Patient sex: M
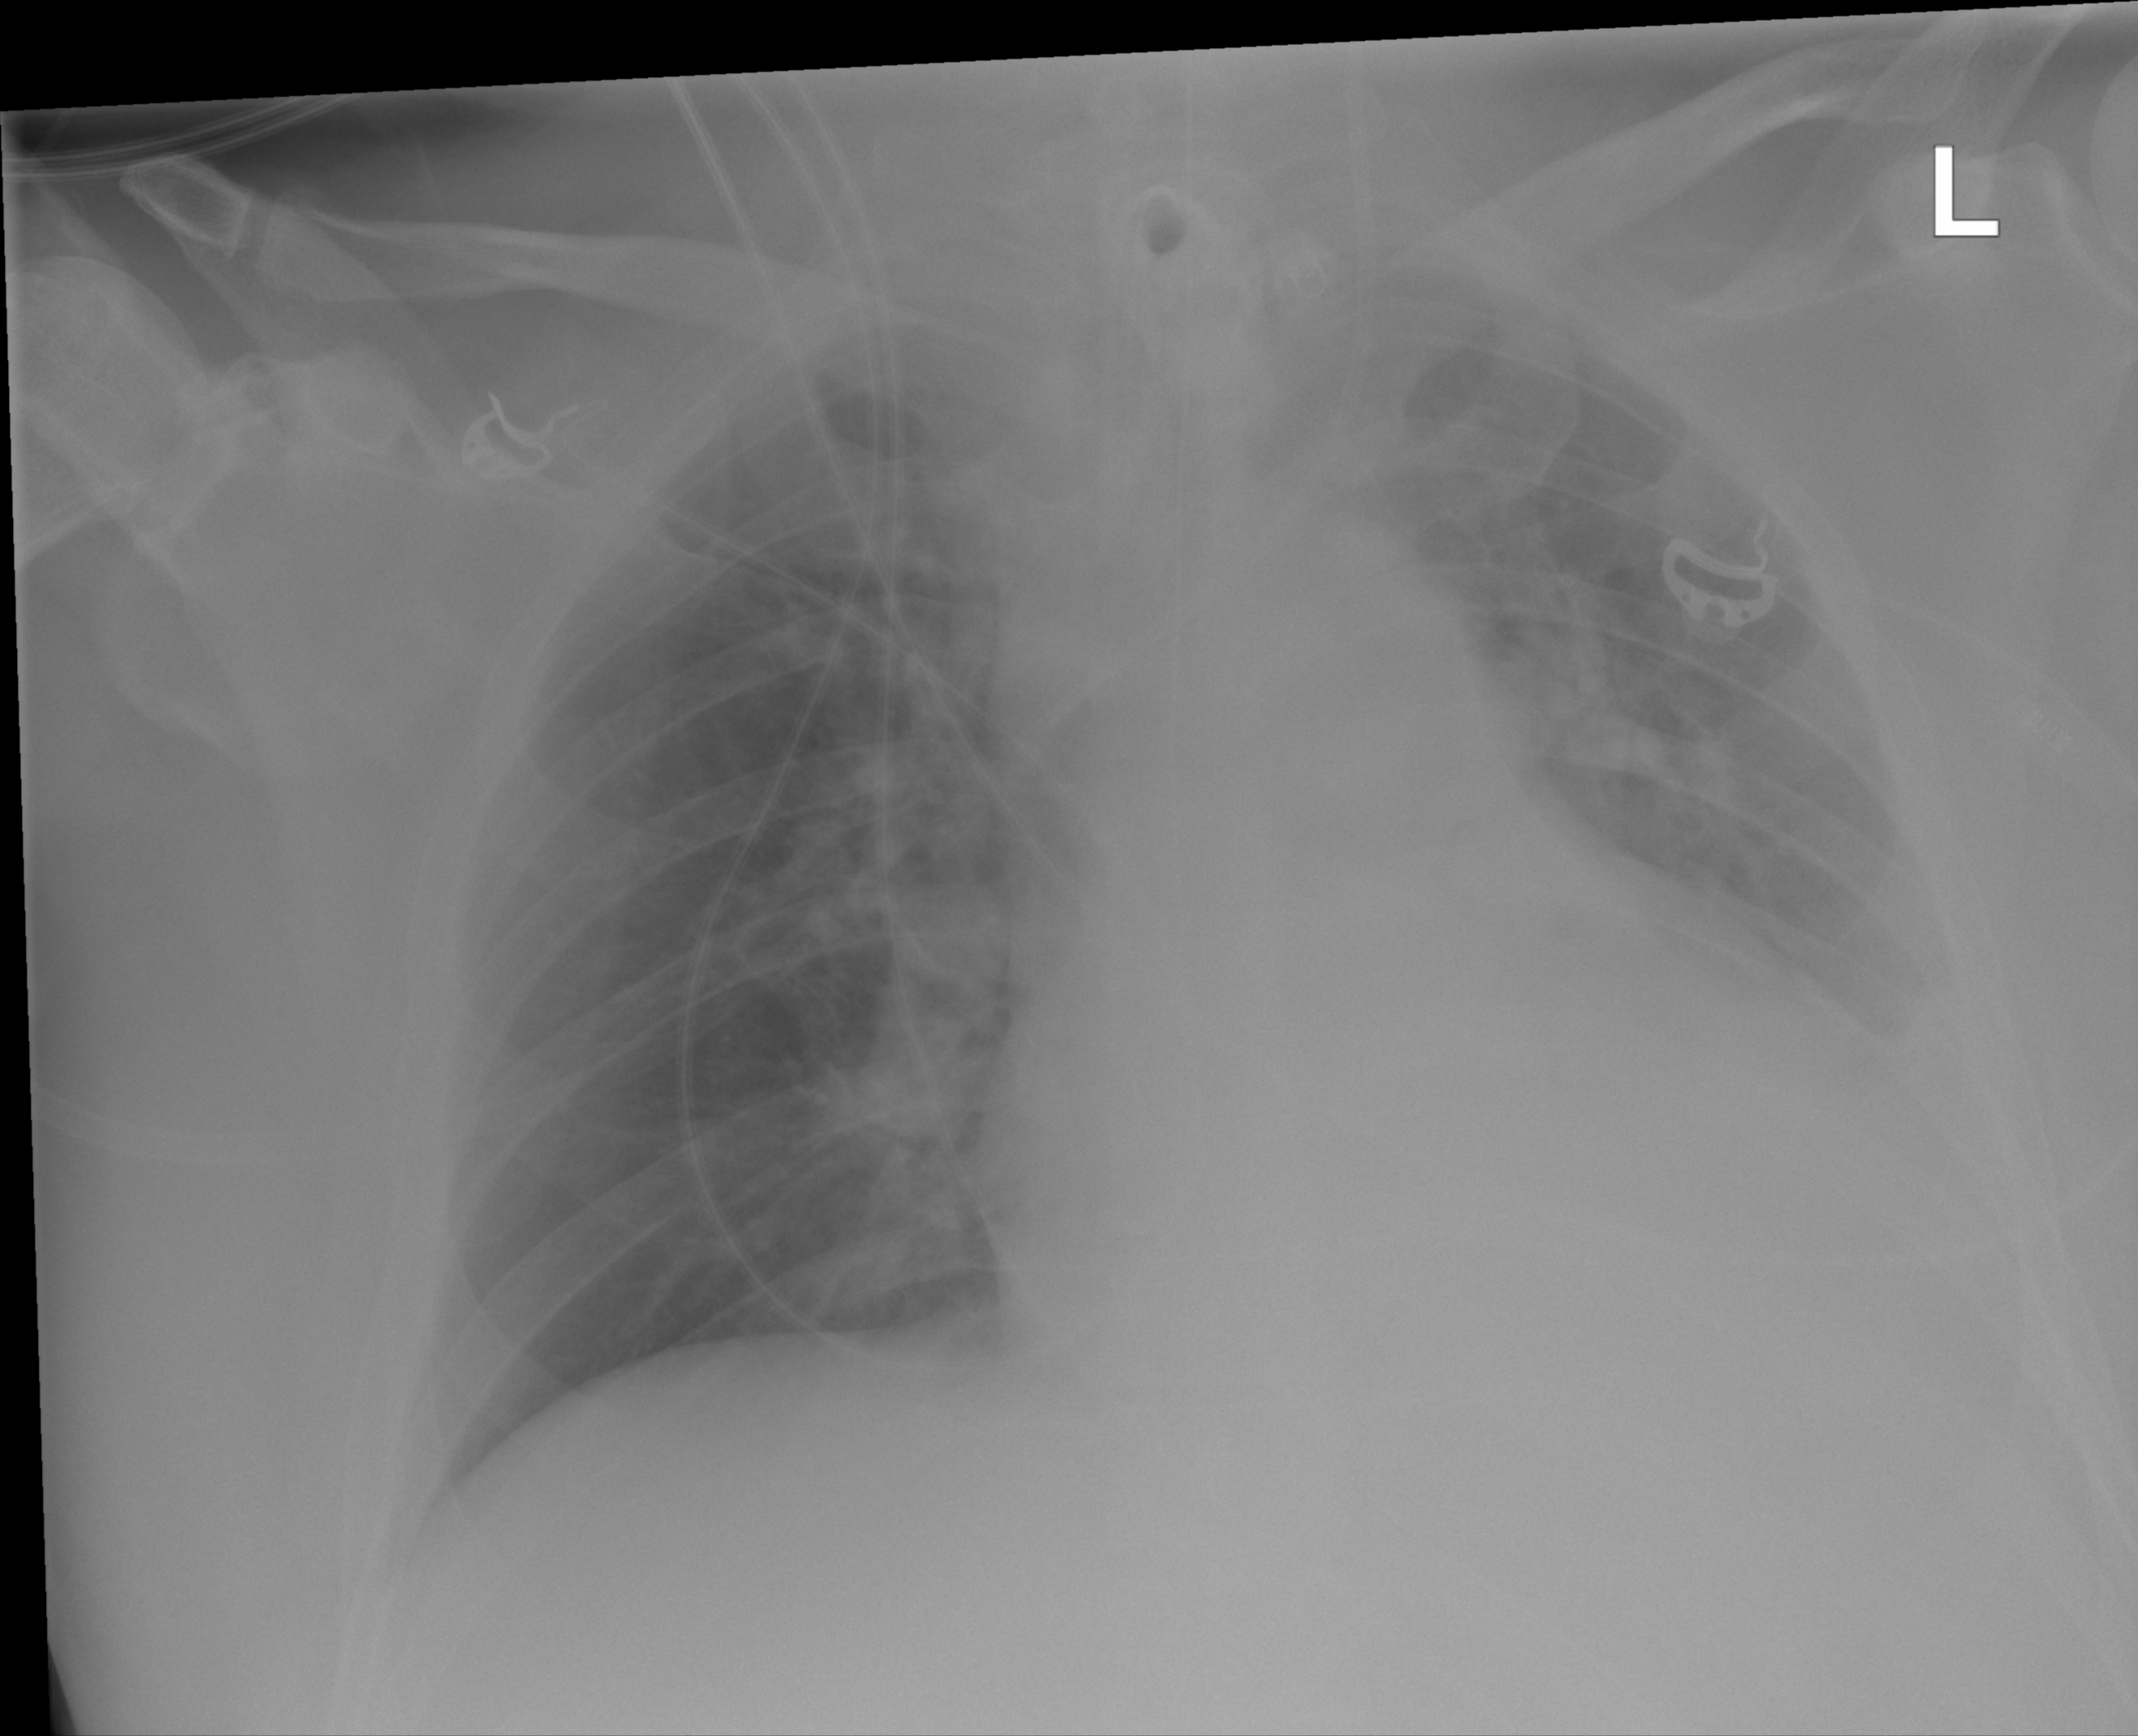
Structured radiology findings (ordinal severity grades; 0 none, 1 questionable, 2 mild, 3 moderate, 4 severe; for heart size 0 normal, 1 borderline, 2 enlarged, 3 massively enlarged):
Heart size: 2
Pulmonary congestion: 1
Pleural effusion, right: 0
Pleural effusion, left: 2
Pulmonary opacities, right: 0
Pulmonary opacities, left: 0
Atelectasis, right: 0
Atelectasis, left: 2